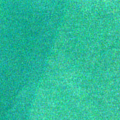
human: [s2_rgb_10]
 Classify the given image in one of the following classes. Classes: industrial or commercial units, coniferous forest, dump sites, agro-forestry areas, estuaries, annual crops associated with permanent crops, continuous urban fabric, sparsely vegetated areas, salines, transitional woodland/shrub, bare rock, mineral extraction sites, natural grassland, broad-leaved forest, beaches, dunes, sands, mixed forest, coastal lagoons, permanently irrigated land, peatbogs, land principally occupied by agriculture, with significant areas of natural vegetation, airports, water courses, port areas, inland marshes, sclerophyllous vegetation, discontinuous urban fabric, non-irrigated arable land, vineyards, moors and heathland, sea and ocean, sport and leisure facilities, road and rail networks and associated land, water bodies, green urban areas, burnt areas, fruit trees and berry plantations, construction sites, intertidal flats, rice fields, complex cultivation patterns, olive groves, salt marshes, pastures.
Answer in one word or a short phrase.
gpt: sea and ocean